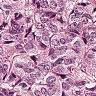
Metastatic tissue present: yes